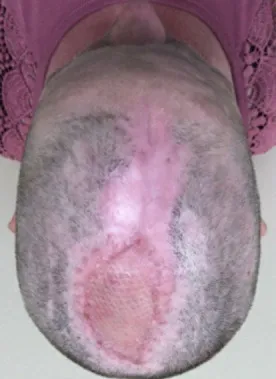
Postoperative photograph. (a) Three-week follow-up from split-thickness skin graft placement.
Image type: medical_photograph (other_medical_photograph)